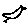
Label: bird